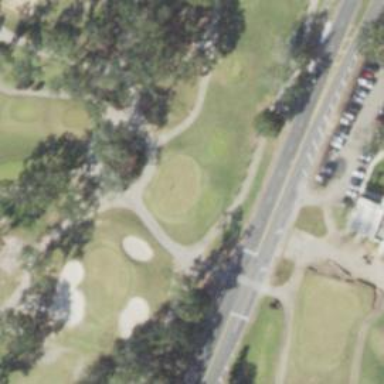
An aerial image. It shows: Service road used as golf cart path.